Question: I making app with collection view and different layout for portrait and landscape orientation and i am allocating UIlabel for every cell.
This is how i do it.
'''
UILabel *scheduleCellLabel = [[UILabel alloc] init];
scheduleCellLabel.textAlignment = NSTextAlignmentCenter;
scheduleCellLabel.frame = CGRectMake(0, 0,scheduleCell.bounds.size.width, scheduleCell.bounds.size.height);
[scheduleCell addSubview:scheduleCellLabel];
'''
Problem is that i reload collection view everytime the orientation changes, but the old cells stays in collection view. I tried to remove the label from cell on load, but that is not the issue.
This is how it looks:

Thanks in advance.
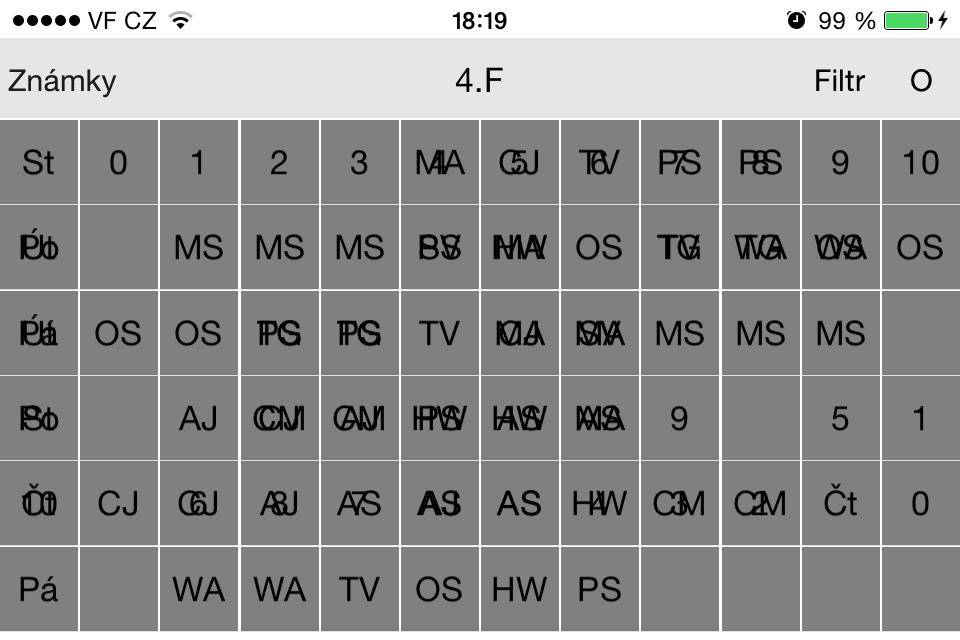
Answer: In my opinion, it's not good practice to put subview-adding code in cellForRowAtIndexPath unless you need to; for instance, if some cells have a subview, and some do not based on the indexPath. You should either make the cell in IB, or subclass the cell, and add any subviews in the cell's init method. That way, you don't have to remove views before you re-add them, or check if they exist before you add one; that just complicates your cellForRowAtIndexPath method.